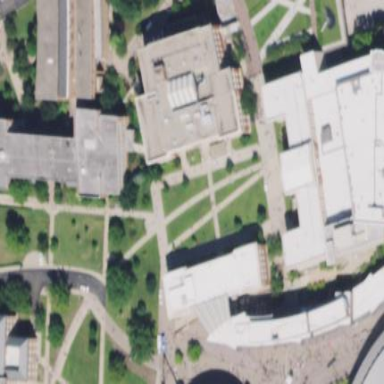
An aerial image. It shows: University building.